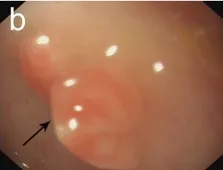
(a-c) Gastrointestinal endoscopic pictures and the pathological sections. (b) Enteroscopic pictures showed a hyperplasia in descending colon (arrow: hyperplasia).
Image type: endoscopy (gi_endoscopy)